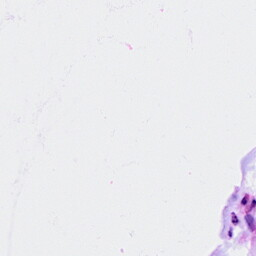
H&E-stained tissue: Ovarian